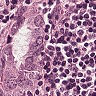
Metastatic tissue present: yes